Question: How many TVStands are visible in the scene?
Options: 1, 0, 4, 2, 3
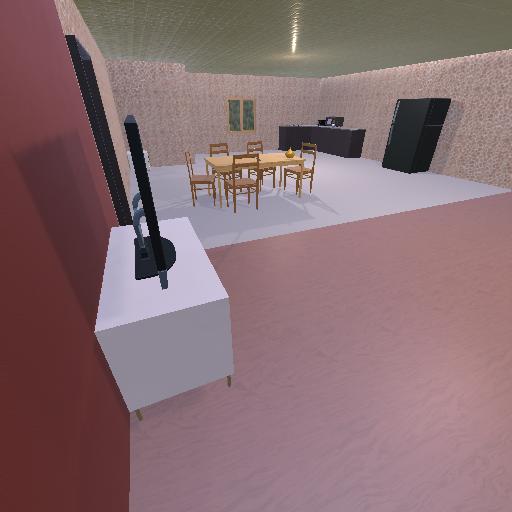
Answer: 1